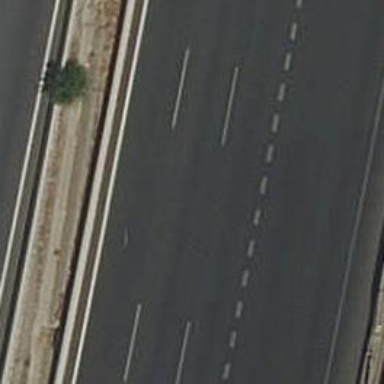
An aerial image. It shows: Motorway junction.